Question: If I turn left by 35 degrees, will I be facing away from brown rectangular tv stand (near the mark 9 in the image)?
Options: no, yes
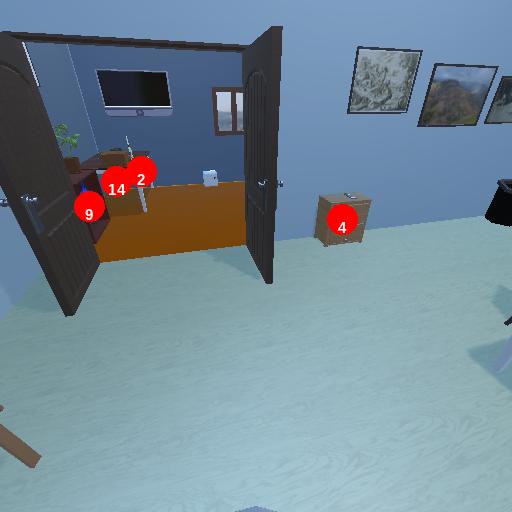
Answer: no